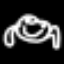
Label: frog